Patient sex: M
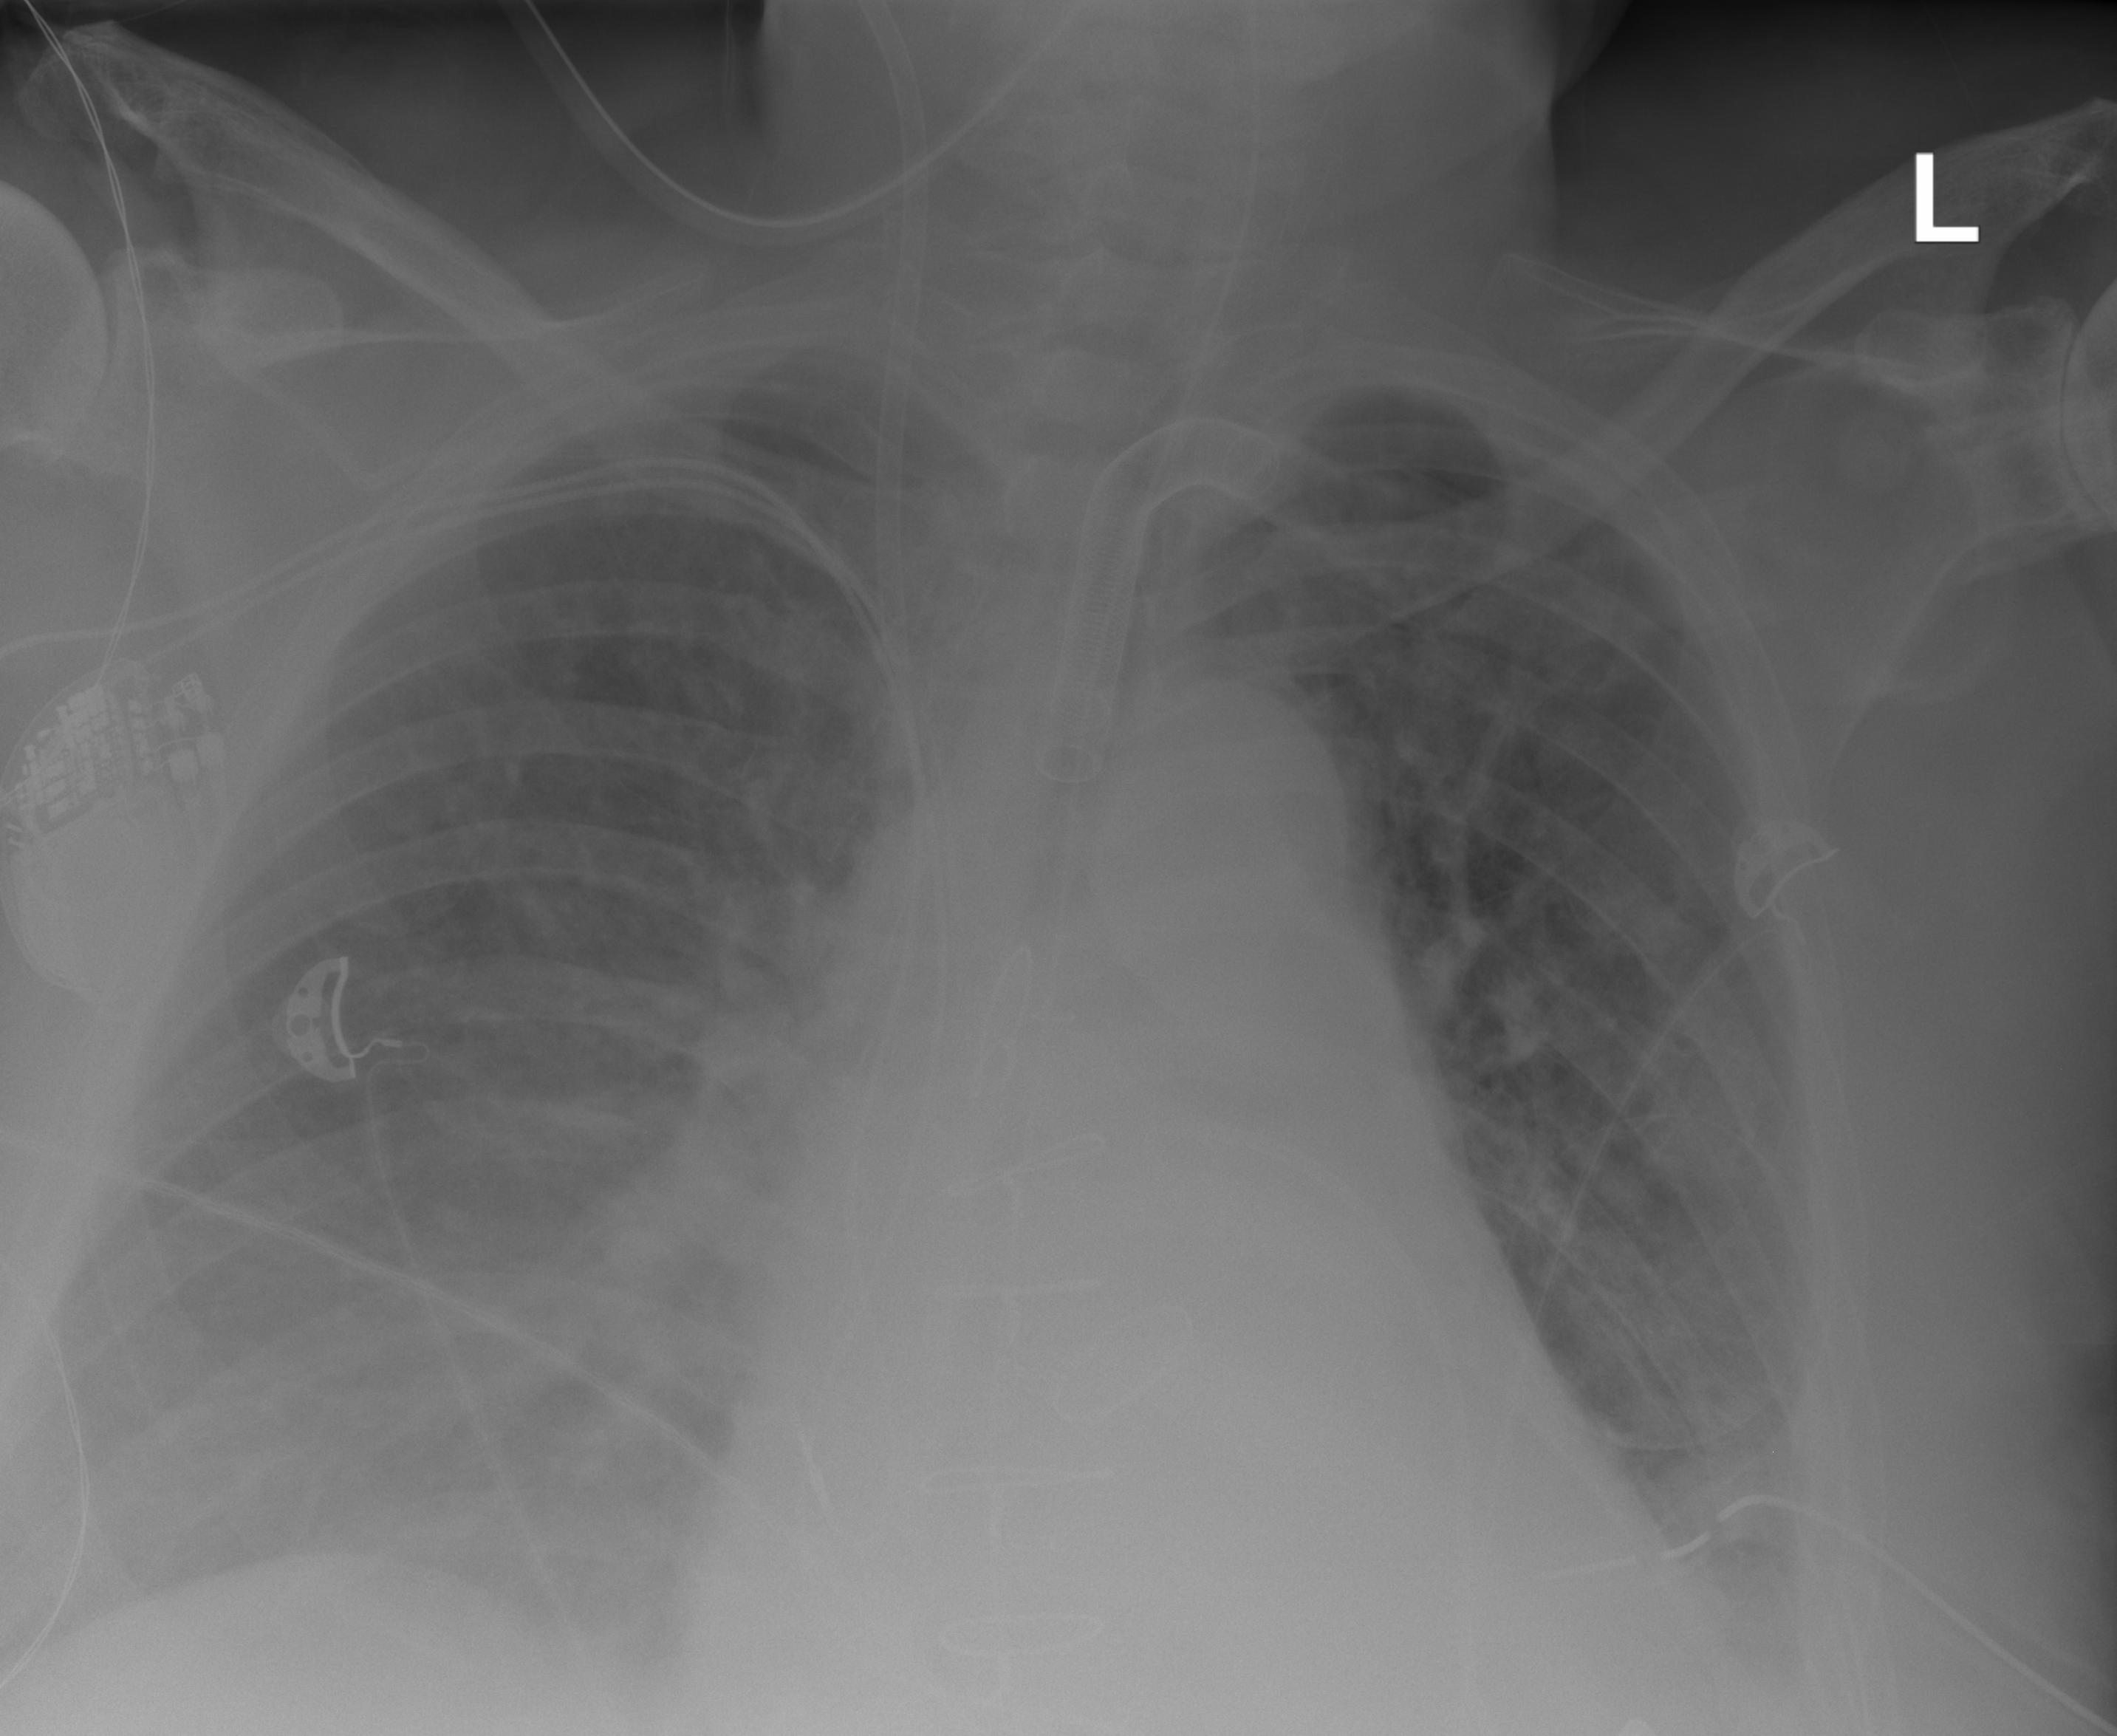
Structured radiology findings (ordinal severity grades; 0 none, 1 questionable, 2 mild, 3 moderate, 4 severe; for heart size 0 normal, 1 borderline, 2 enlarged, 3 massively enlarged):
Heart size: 2
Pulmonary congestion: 2
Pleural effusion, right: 1
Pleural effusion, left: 2
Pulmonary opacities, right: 1
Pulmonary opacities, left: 1
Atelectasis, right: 2
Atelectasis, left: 2